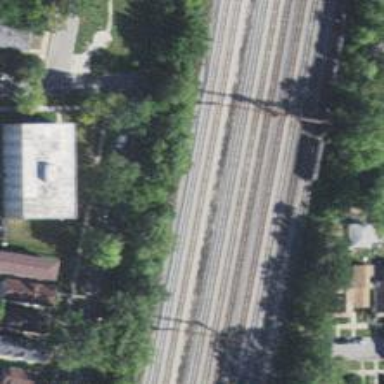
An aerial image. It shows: Railway line on embankment.